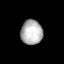
Tissue: lung
Cell type: Endothelial cells
Senescence score: 0.5435
Nuclear area (px): 530
Mean DAPI intensity: 177.985